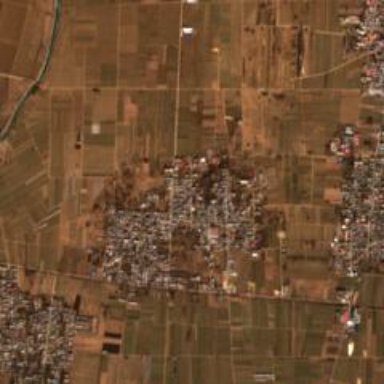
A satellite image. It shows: Village.